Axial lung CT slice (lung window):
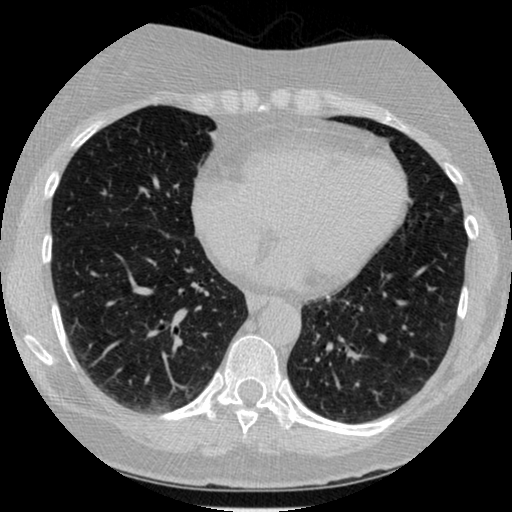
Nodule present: no